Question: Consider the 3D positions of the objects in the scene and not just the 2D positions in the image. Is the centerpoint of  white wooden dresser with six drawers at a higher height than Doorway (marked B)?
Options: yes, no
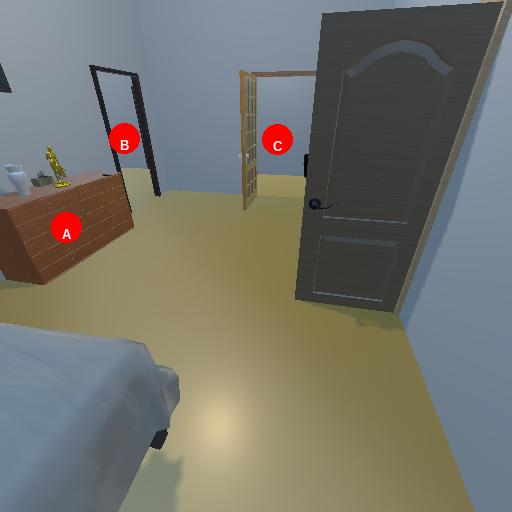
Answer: yes